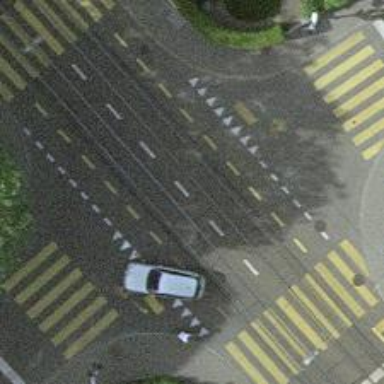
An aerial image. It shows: Road with traffic signals for signaling.